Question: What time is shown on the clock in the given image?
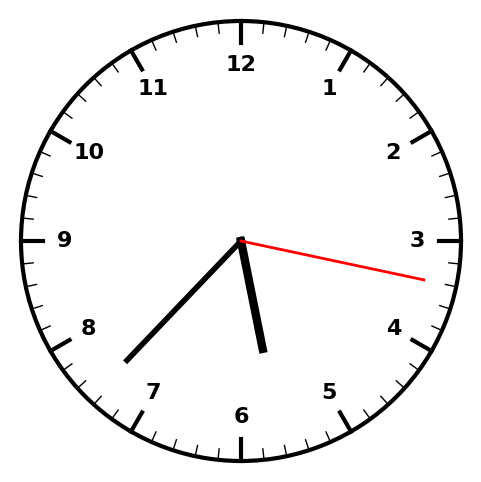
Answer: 05:37:17